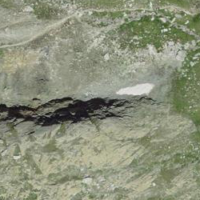
EUNIS habitat code: 48
Species observed at this site:
Phoenicurus ochruros